Question: I am developing a Visual Studio extension which will be used to add a file as related item to another file as shown below.
test.aspx
-->test.js
I am able to develop the extension and able to add a file from code(using hard coded file name).
How do I invoke the 'Add --> Existing Item...' dialog box and retrieve the selected file name from void MenuItemCallback(object sender, EventArgs e).

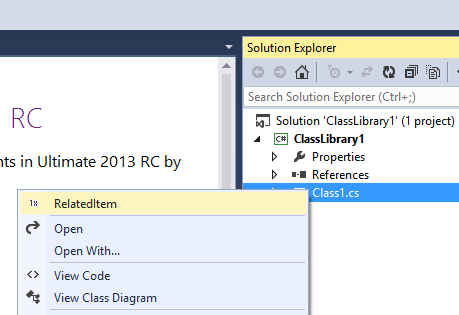
Answer: Finally found a solution
We can invoke visual studio commands using _dte.ExecuteCommand method.
_dte.ExecuteCommand("Project.AddNewItem");
_dte.ExecuteCommand("Project.AddExistingItem");